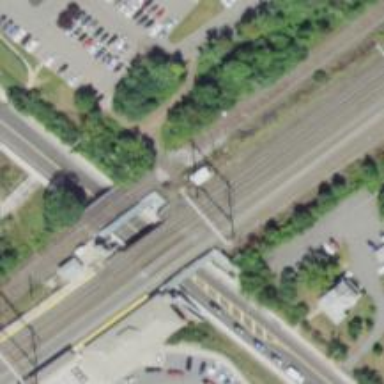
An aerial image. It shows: Railway track with contact lines for electrification.